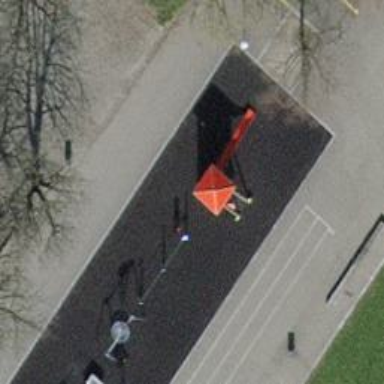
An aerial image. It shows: Playground featuring slide.